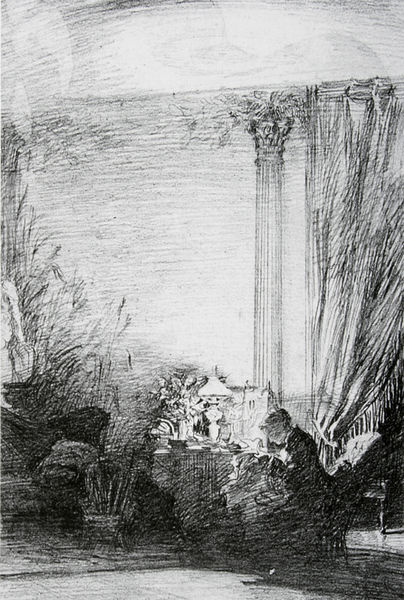
Titel: Interieur
Künstler: Clara von Rappard
Institution: Privatbesitz
Schlagwörter: dunkel, feder, mann, schatten, weiß, menschen, see, sitzen, stadt, teich, abend, blume, blumen, fenster, frau, glas, grau, hell, hintergrund, hut, lampe, licht, raum, schwarz, skizze, stuhl, säule, terasse, tisch, zeichnung, zimmer, ausblick, blick, dame, gebäude, gras, haus, tuch, hochformat, teppich, hose, jacke, kappe, mütze, wand, arm, arme, augen, gesicht, kleidung, mensch, blicken, innenraum, möbel, schauen, vorhang, gräser, halme, häuser, natur, schilf, sonne, boden, auge, fransen, interieur, sessel, sitzend, decke, leuchte, pflanze, pflanzen, theater, genre, garten, helldunkel, kanneliert, beine, terrasse, bein, wohnzimmer, lampenschirm, schuhe, mauer, grafik, graphik, schattierung, tag, halm, beleuchtung, tischlampe, handarbeit, nähen, dichter, poet, näherin, tischchen, sticken, grashalme, surreal, blumenstrauß, strauß, wände, spitzweg, tusche, traum, druck, schwarz-weiß, schraffur, radierung, stich, zeitung, wei0, schriftsteller, bürgertum, schraffiert, bleistift, schuh, pinsel, bleistiftzeichnung, kapitell, mauern, schreiben, onne, kanneluren, kulisse, außenraum, sessels, vorhand, korinthisch, kapitel, petroleumlampe, binsen, karbidlampe, bildung, binse, petroleumleuchte, golgener schnitt, wassret, stuhl#sessel